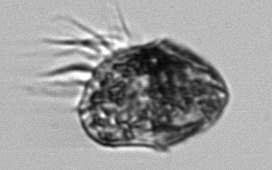
Label: Strombidium_morphotype1